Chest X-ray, AP view. Patient: 33 years old, sex M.
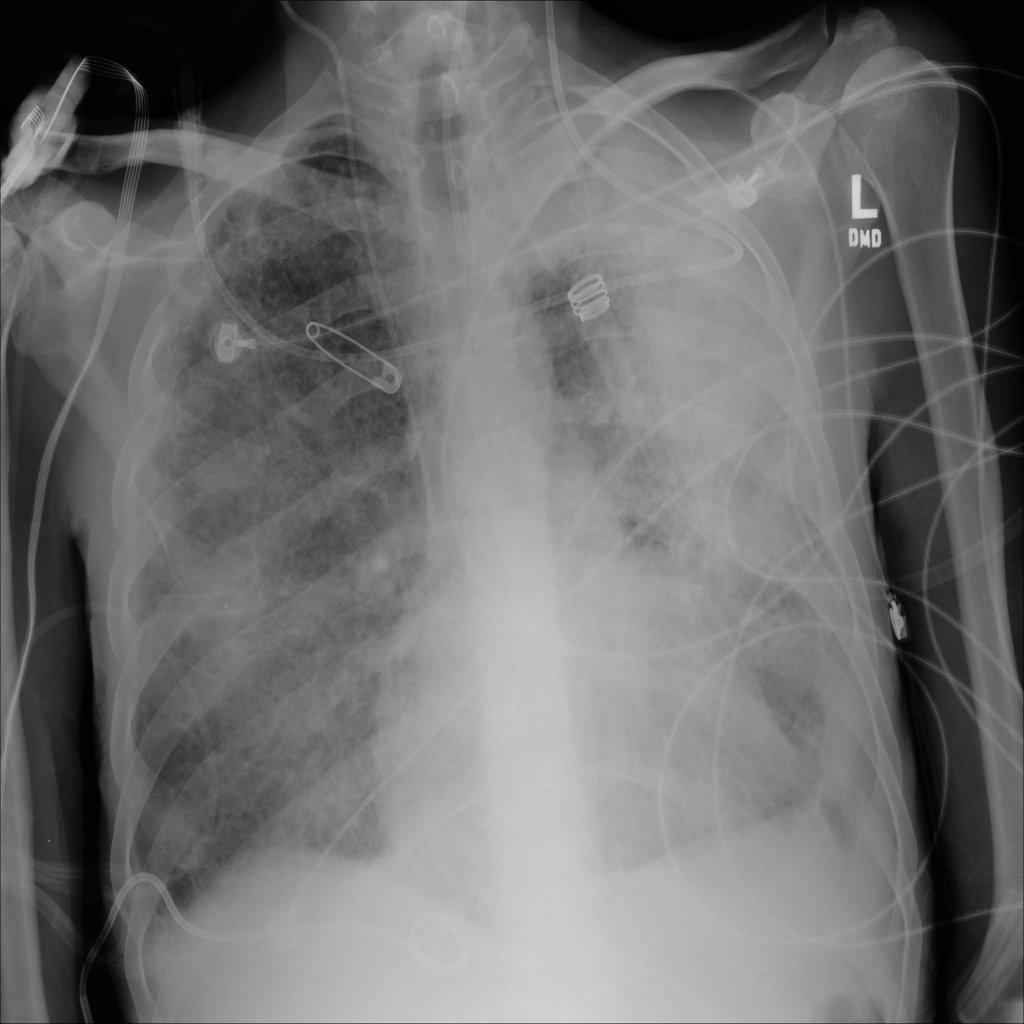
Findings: Infiltration